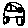
Label: car